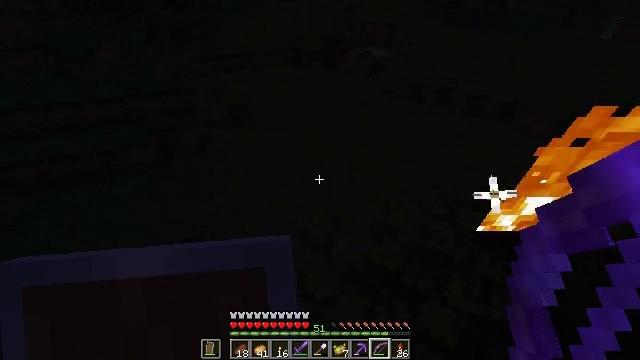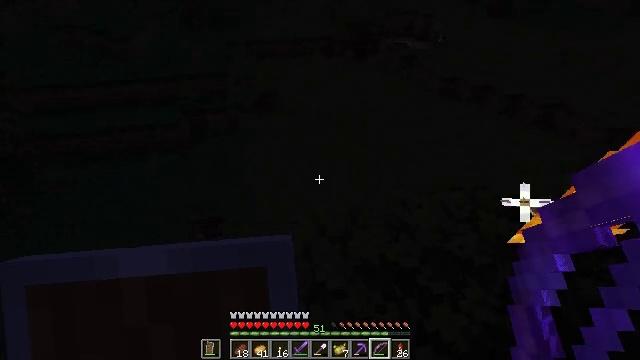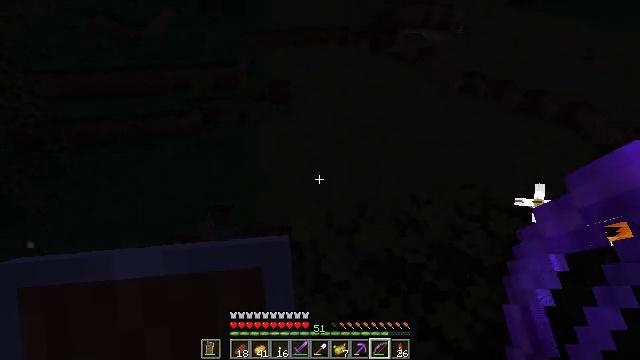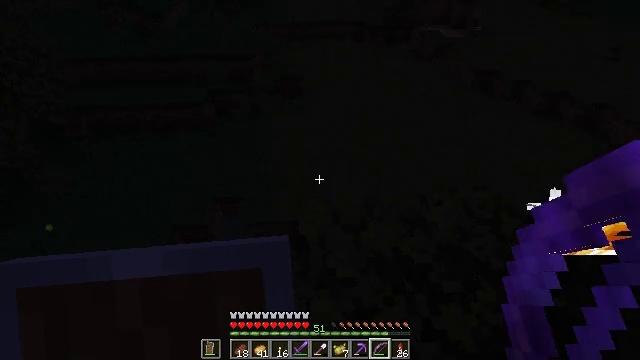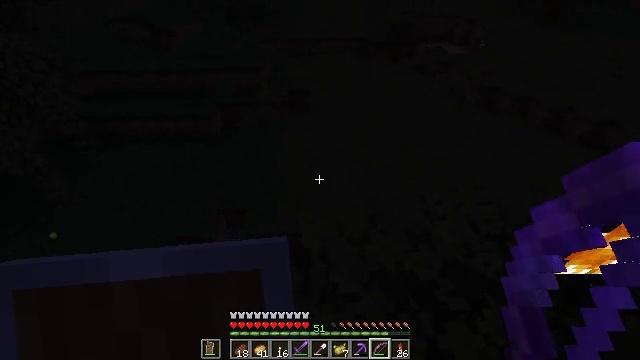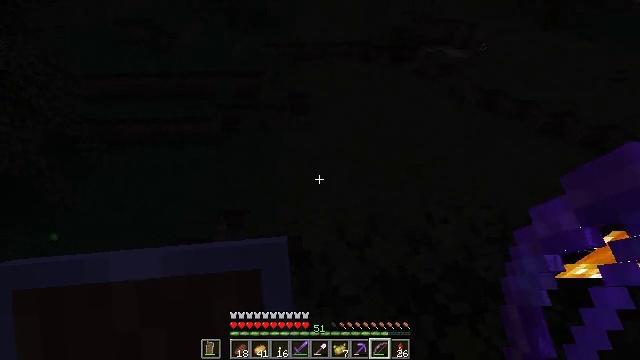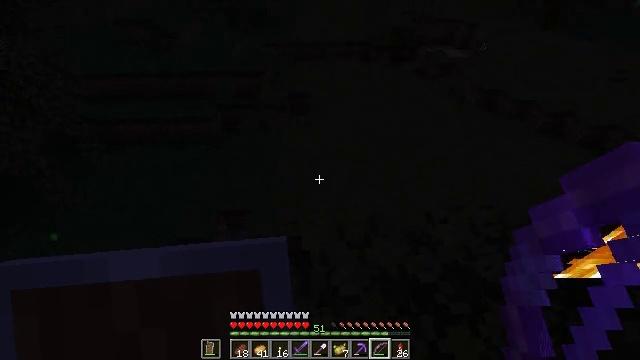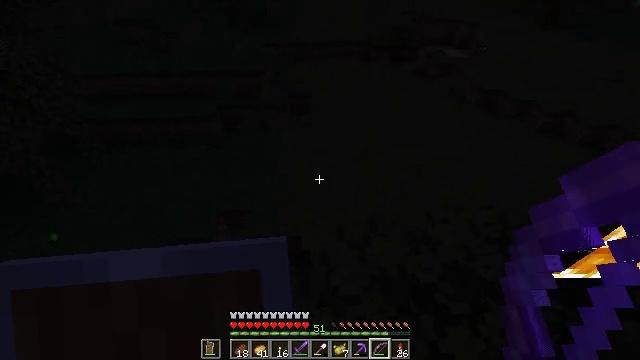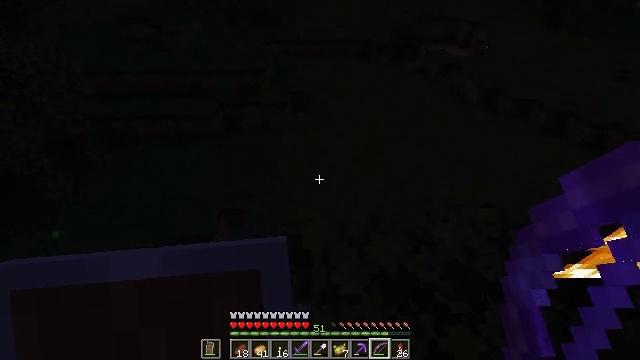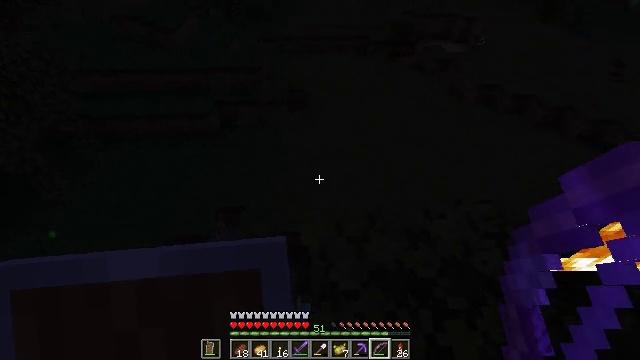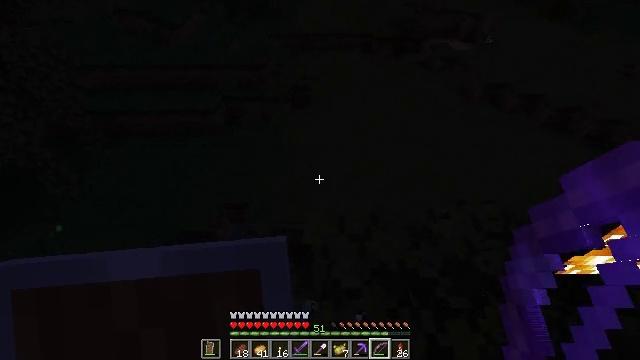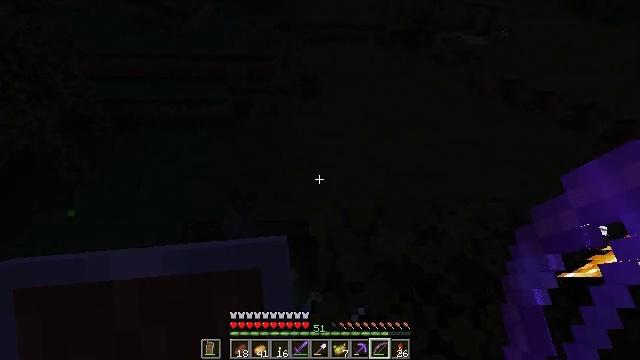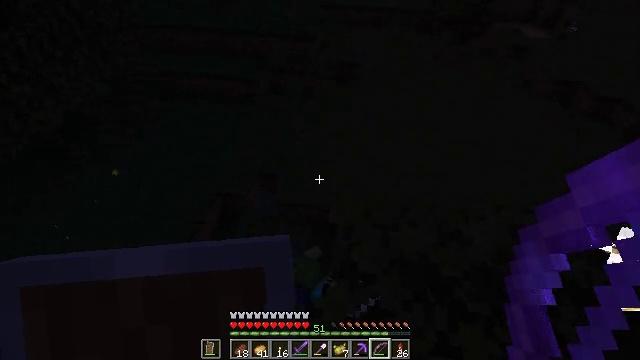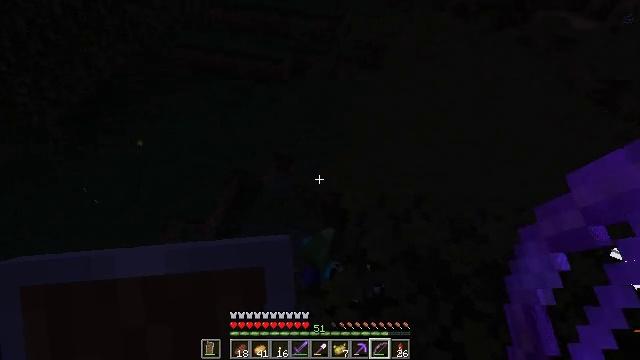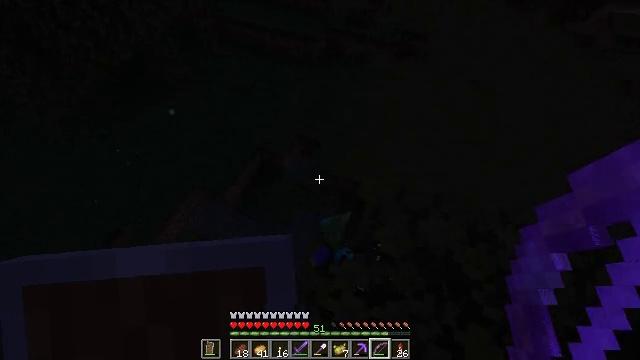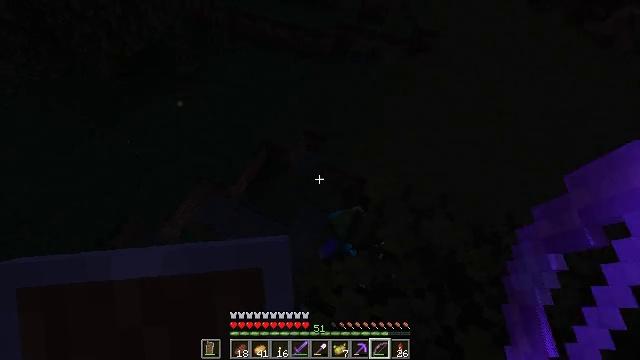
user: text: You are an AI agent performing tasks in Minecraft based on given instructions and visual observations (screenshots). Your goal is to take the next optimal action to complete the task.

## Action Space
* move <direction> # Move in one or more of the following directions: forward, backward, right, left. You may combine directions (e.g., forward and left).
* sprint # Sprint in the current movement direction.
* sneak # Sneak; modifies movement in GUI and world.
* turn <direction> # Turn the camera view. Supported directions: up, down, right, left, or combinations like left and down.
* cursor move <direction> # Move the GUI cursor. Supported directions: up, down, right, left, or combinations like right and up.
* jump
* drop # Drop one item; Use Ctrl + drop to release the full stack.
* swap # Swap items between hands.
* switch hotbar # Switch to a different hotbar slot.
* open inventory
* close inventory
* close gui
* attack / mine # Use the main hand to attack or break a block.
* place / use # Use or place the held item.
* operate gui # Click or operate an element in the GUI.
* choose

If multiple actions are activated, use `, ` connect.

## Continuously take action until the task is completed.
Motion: motion action
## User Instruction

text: Hunt mobs.
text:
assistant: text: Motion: turn left and down
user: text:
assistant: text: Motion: turn left and down
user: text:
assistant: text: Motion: turn left
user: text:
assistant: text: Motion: turn left and up
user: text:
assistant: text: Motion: no_op
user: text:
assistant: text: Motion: no_op
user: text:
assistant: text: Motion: no_op
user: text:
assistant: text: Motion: no_op
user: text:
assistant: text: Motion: no_op
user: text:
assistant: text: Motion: turn left
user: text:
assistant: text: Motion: turn left and down
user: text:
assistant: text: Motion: turn left and down
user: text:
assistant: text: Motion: turn left and down
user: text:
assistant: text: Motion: turn left and down
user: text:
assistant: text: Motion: turn left
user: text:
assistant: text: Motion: turn left
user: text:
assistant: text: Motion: turn left
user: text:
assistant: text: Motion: turn left
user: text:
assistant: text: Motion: move right
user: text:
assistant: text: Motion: move right
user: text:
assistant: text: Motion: move right
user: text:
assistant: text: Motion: no_op
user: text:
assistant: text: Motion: turn left
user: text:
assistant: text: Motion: turn left and down
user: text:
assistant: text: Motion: turn left
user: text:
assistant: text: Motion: turn left
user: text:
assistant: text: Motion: turn left
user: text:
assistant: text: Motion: turn left
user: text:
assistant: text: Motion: turn left
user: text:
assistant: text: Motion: turn left and up